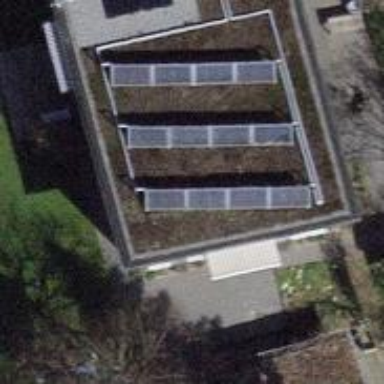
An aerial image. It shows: Solar power generator.